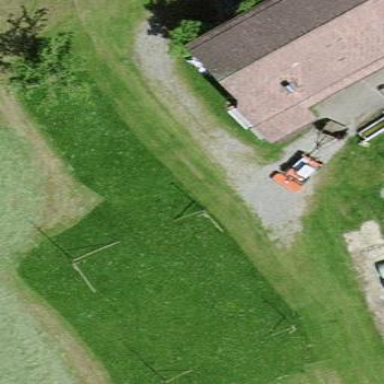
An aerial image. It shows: Stable building.